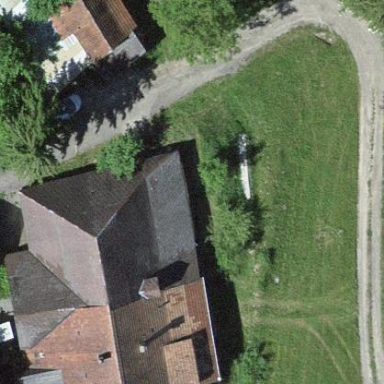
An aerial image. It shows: Farm building.